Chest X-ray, PA view. Patient: 77 years old, sex F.
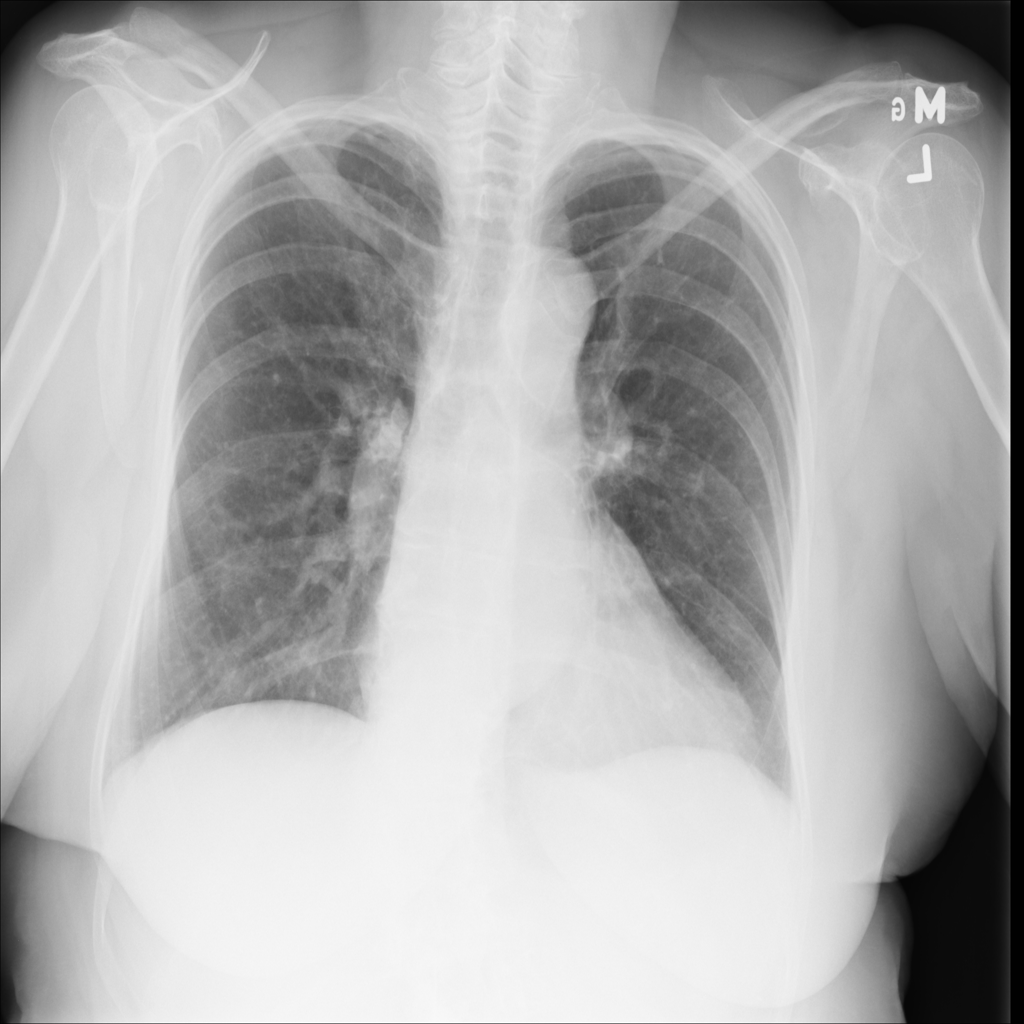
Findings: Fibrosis